Field crop: tomato
Growth stage: 2
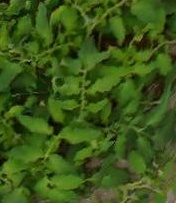
Species: tomato